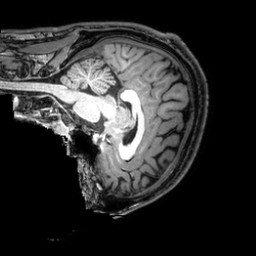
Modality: T1w
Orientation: sagittal
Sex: male
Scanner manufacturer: philips
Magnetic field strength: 3 T
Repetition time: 0.008108 s
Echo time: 0.00371 s